Chest X-ray:
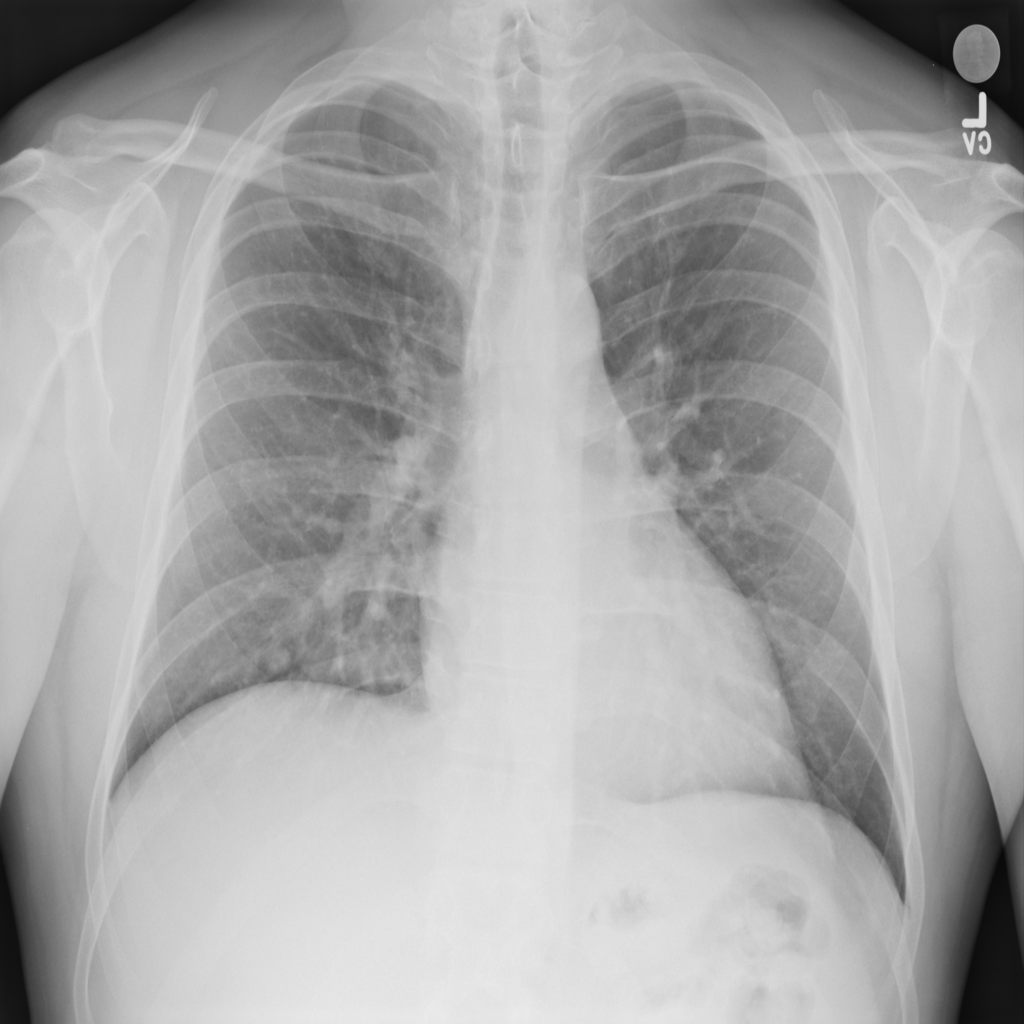
Findings: Nodule
No abnormal finding: no